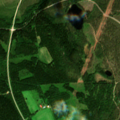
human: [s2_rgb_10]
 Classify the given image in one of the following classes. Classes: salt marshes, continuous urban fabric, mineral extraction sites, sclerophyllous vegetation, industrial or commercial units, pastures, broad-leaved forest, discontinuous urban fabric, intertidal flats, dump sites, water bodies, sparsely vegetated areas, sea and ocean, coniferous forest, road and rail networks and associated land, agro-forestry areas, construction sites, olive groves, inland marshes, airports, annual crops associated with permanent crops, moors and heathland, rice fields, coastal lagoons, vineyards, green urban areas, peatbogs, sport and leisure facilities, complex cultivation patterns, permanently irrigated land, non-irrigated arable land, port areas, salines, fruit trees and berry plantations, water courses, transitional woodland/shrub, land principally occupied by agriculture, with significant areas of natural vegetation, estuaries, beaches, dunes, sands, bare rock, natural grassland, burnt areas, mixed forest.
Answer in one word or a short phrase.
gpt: land principally occupied by agriculture, with significant areas of natural vegetation, coniferous forest, mixed forest, transitional woodland/shrub